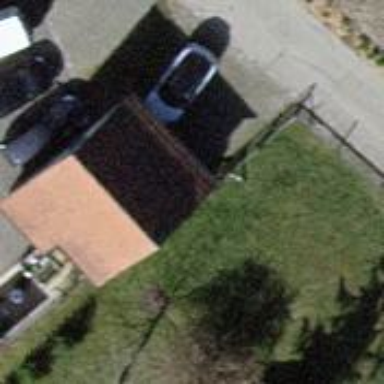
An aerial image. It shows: Shed.